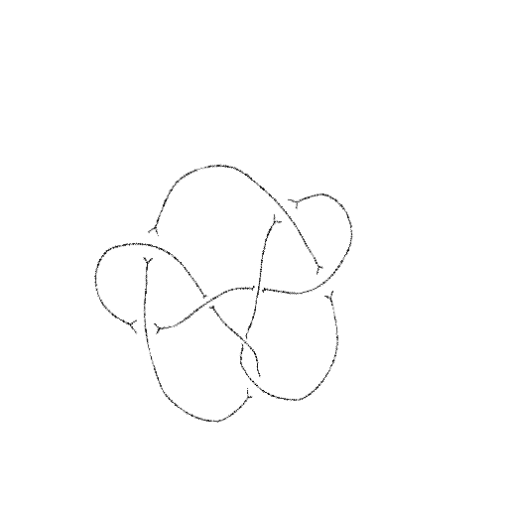
Crossing number: 8